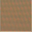
Piece: xx